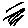
Label: line